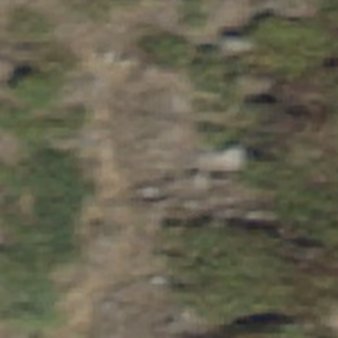
Label: other